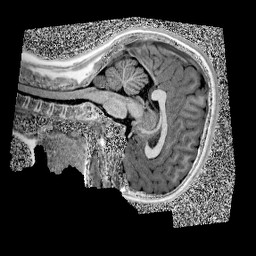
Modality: UNIT1
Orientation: sagittal
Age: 11
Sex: female
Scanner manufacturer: siemens
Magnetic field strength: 3 T
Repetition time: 4 s
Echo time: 0.00299 s